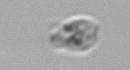
Label: Amoeba